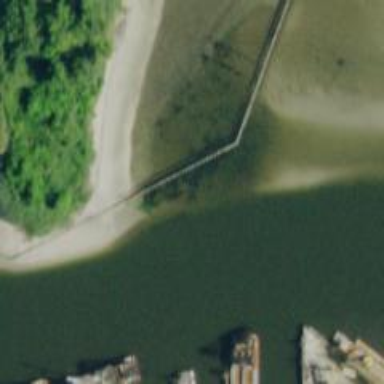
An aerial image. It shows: Breakwater structure.